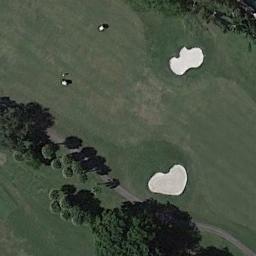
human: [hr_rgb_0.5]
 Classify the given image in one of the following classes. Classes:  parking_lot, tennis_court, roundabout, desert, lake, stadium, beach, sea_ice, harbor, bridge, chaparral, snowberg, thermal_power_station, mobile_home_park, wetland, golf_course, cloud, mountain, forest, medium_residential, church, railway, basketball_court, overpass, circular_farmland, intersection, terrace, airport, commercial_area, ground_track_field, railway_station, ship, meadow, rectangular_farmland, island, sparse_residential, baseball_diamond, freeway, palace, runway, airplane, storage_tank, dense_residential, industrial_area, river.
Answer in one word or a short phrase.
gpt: golf_course